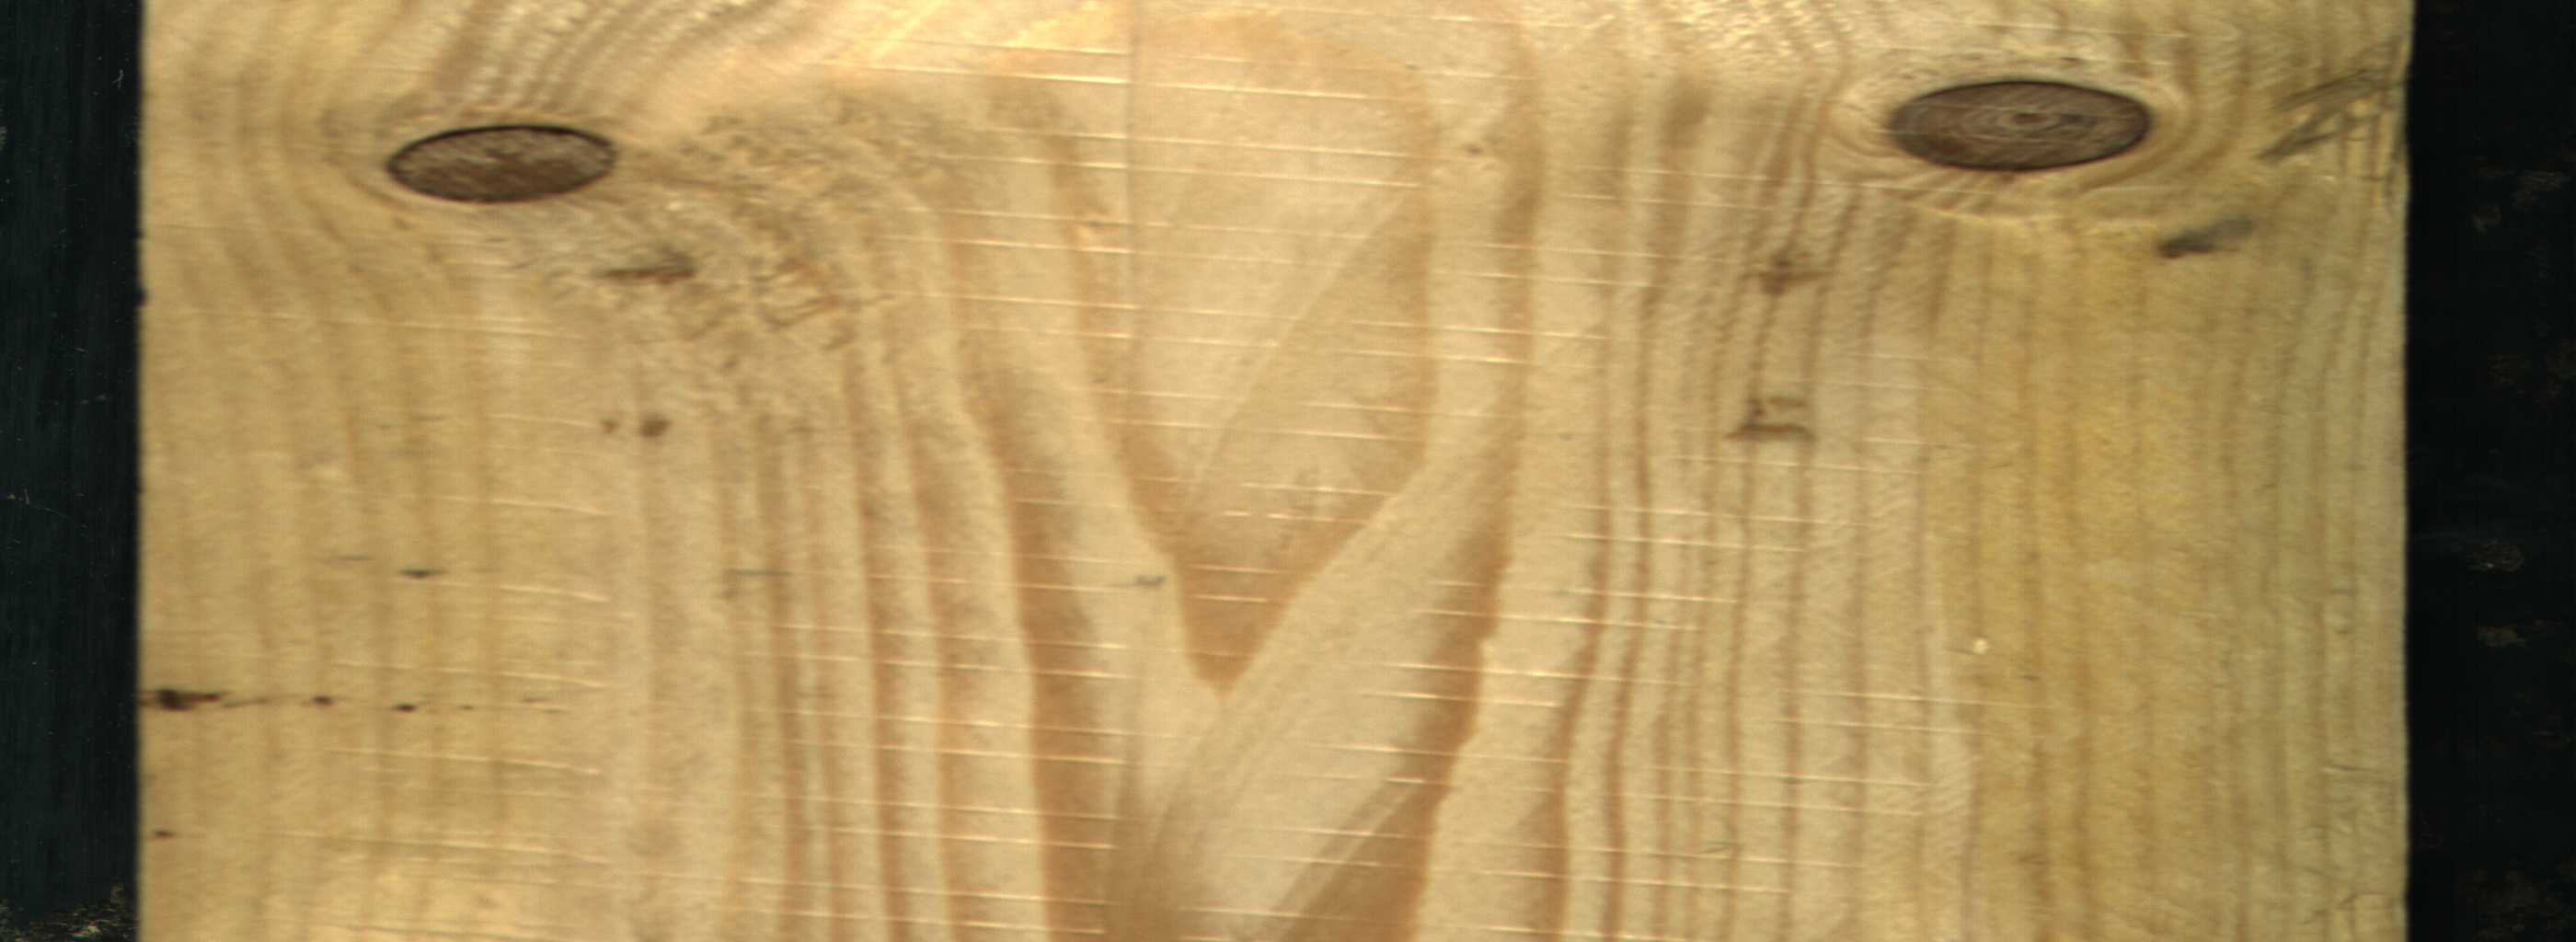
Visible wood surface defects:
Dead_Knot
Live_Knot